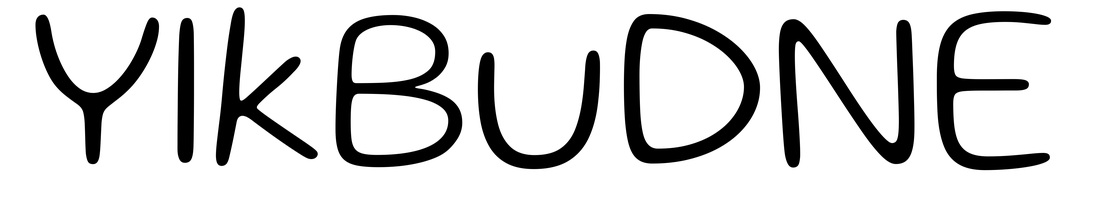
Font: Gluten_ExtraLight